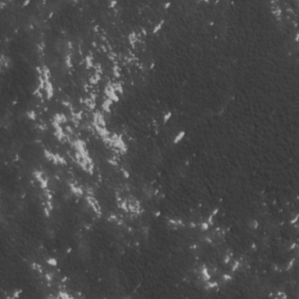
Label: frost